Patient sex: M
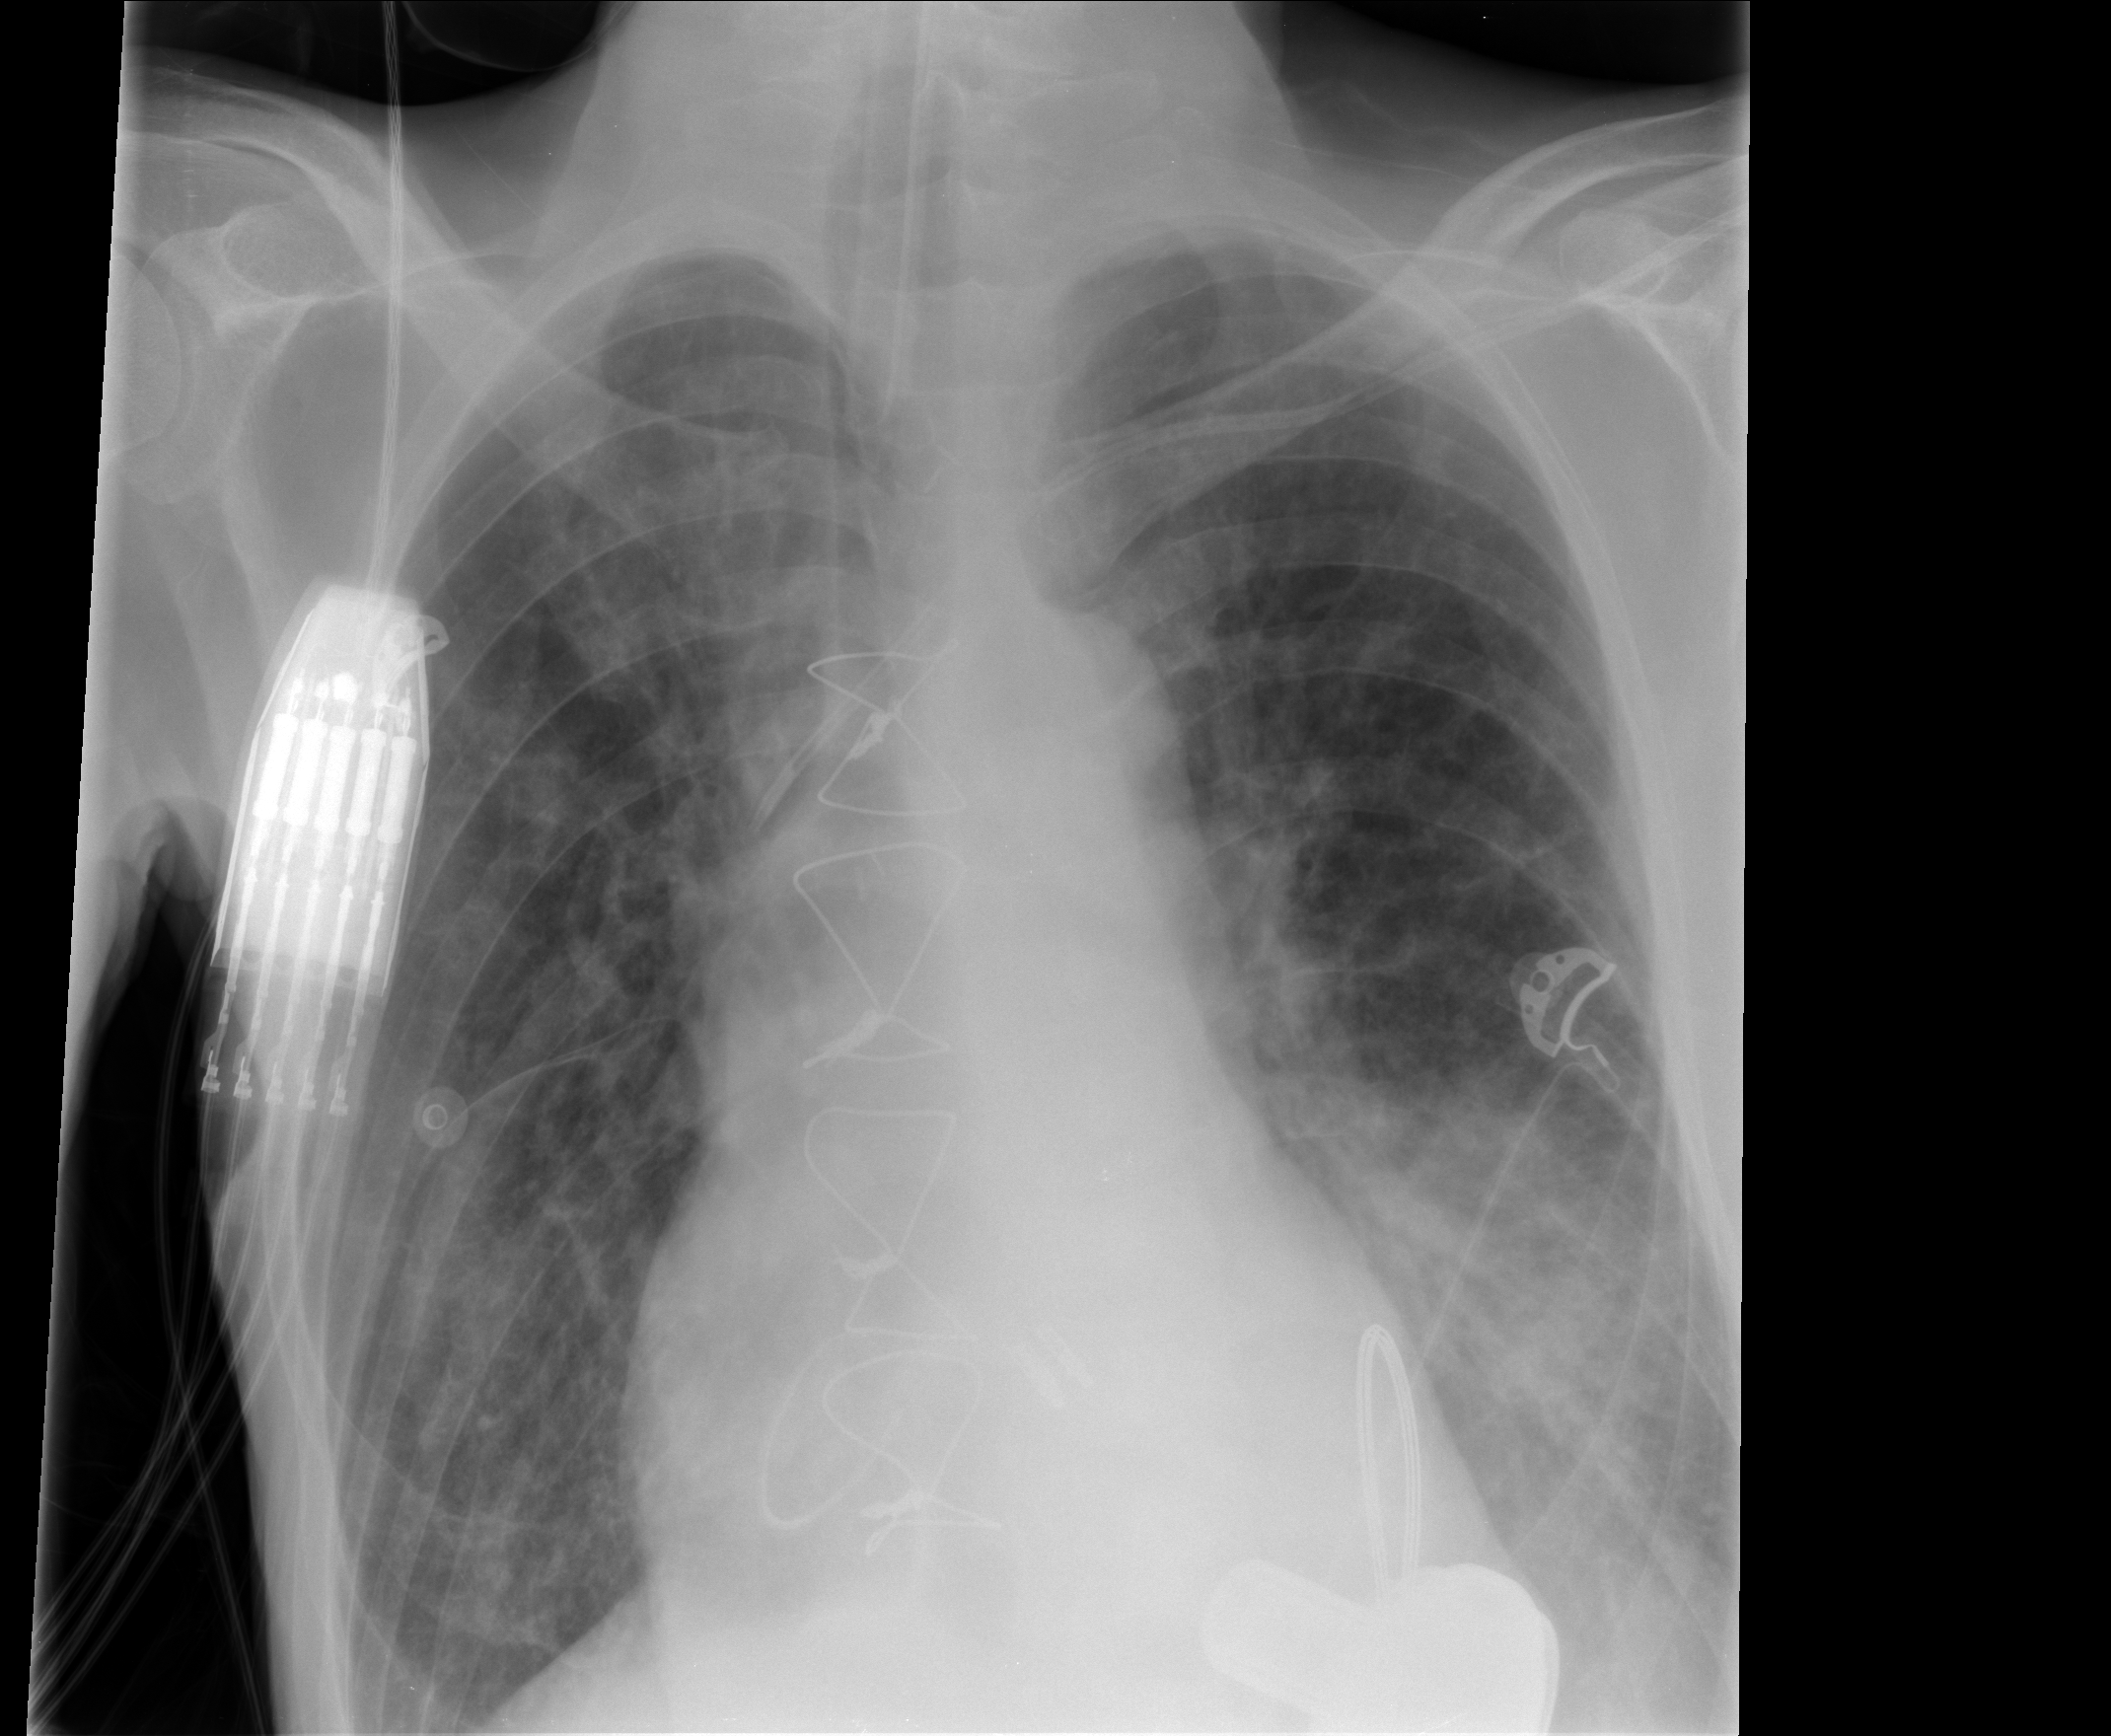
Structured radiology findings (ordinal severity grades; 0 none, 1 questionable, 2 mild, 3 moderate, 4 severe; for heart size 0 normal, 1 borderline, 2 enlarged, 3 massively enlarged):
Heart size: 0
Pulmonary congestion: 1
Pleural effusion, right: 0
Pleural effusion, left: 3
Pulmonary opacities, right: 0
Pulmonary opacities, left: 3
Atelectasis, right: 2
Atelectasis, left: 2